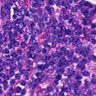
Metastatic tissue present: no